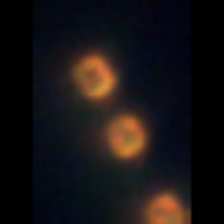
Taxon: Thalassiosira
Group: Diatoms